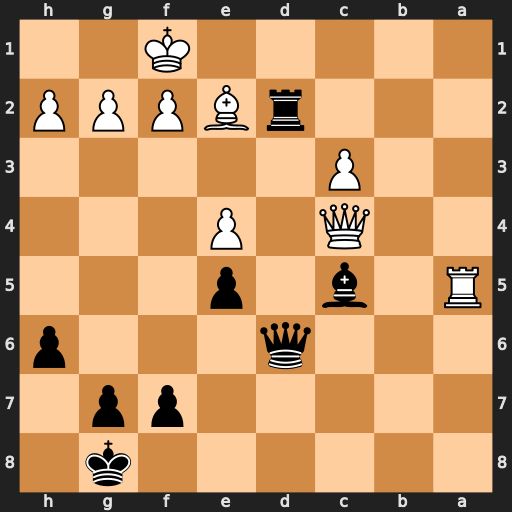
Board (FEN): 6k1/5pp1/3q3p/R1b1p3/2Q1P3/2P5/3rBPPP/5K2
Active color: b
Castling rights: -
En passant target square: -
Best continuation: Rd1+ Bxd1 Qxd1#